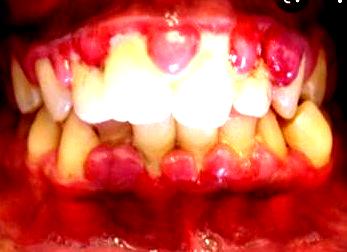
Condition: Gingivitis